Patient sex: M
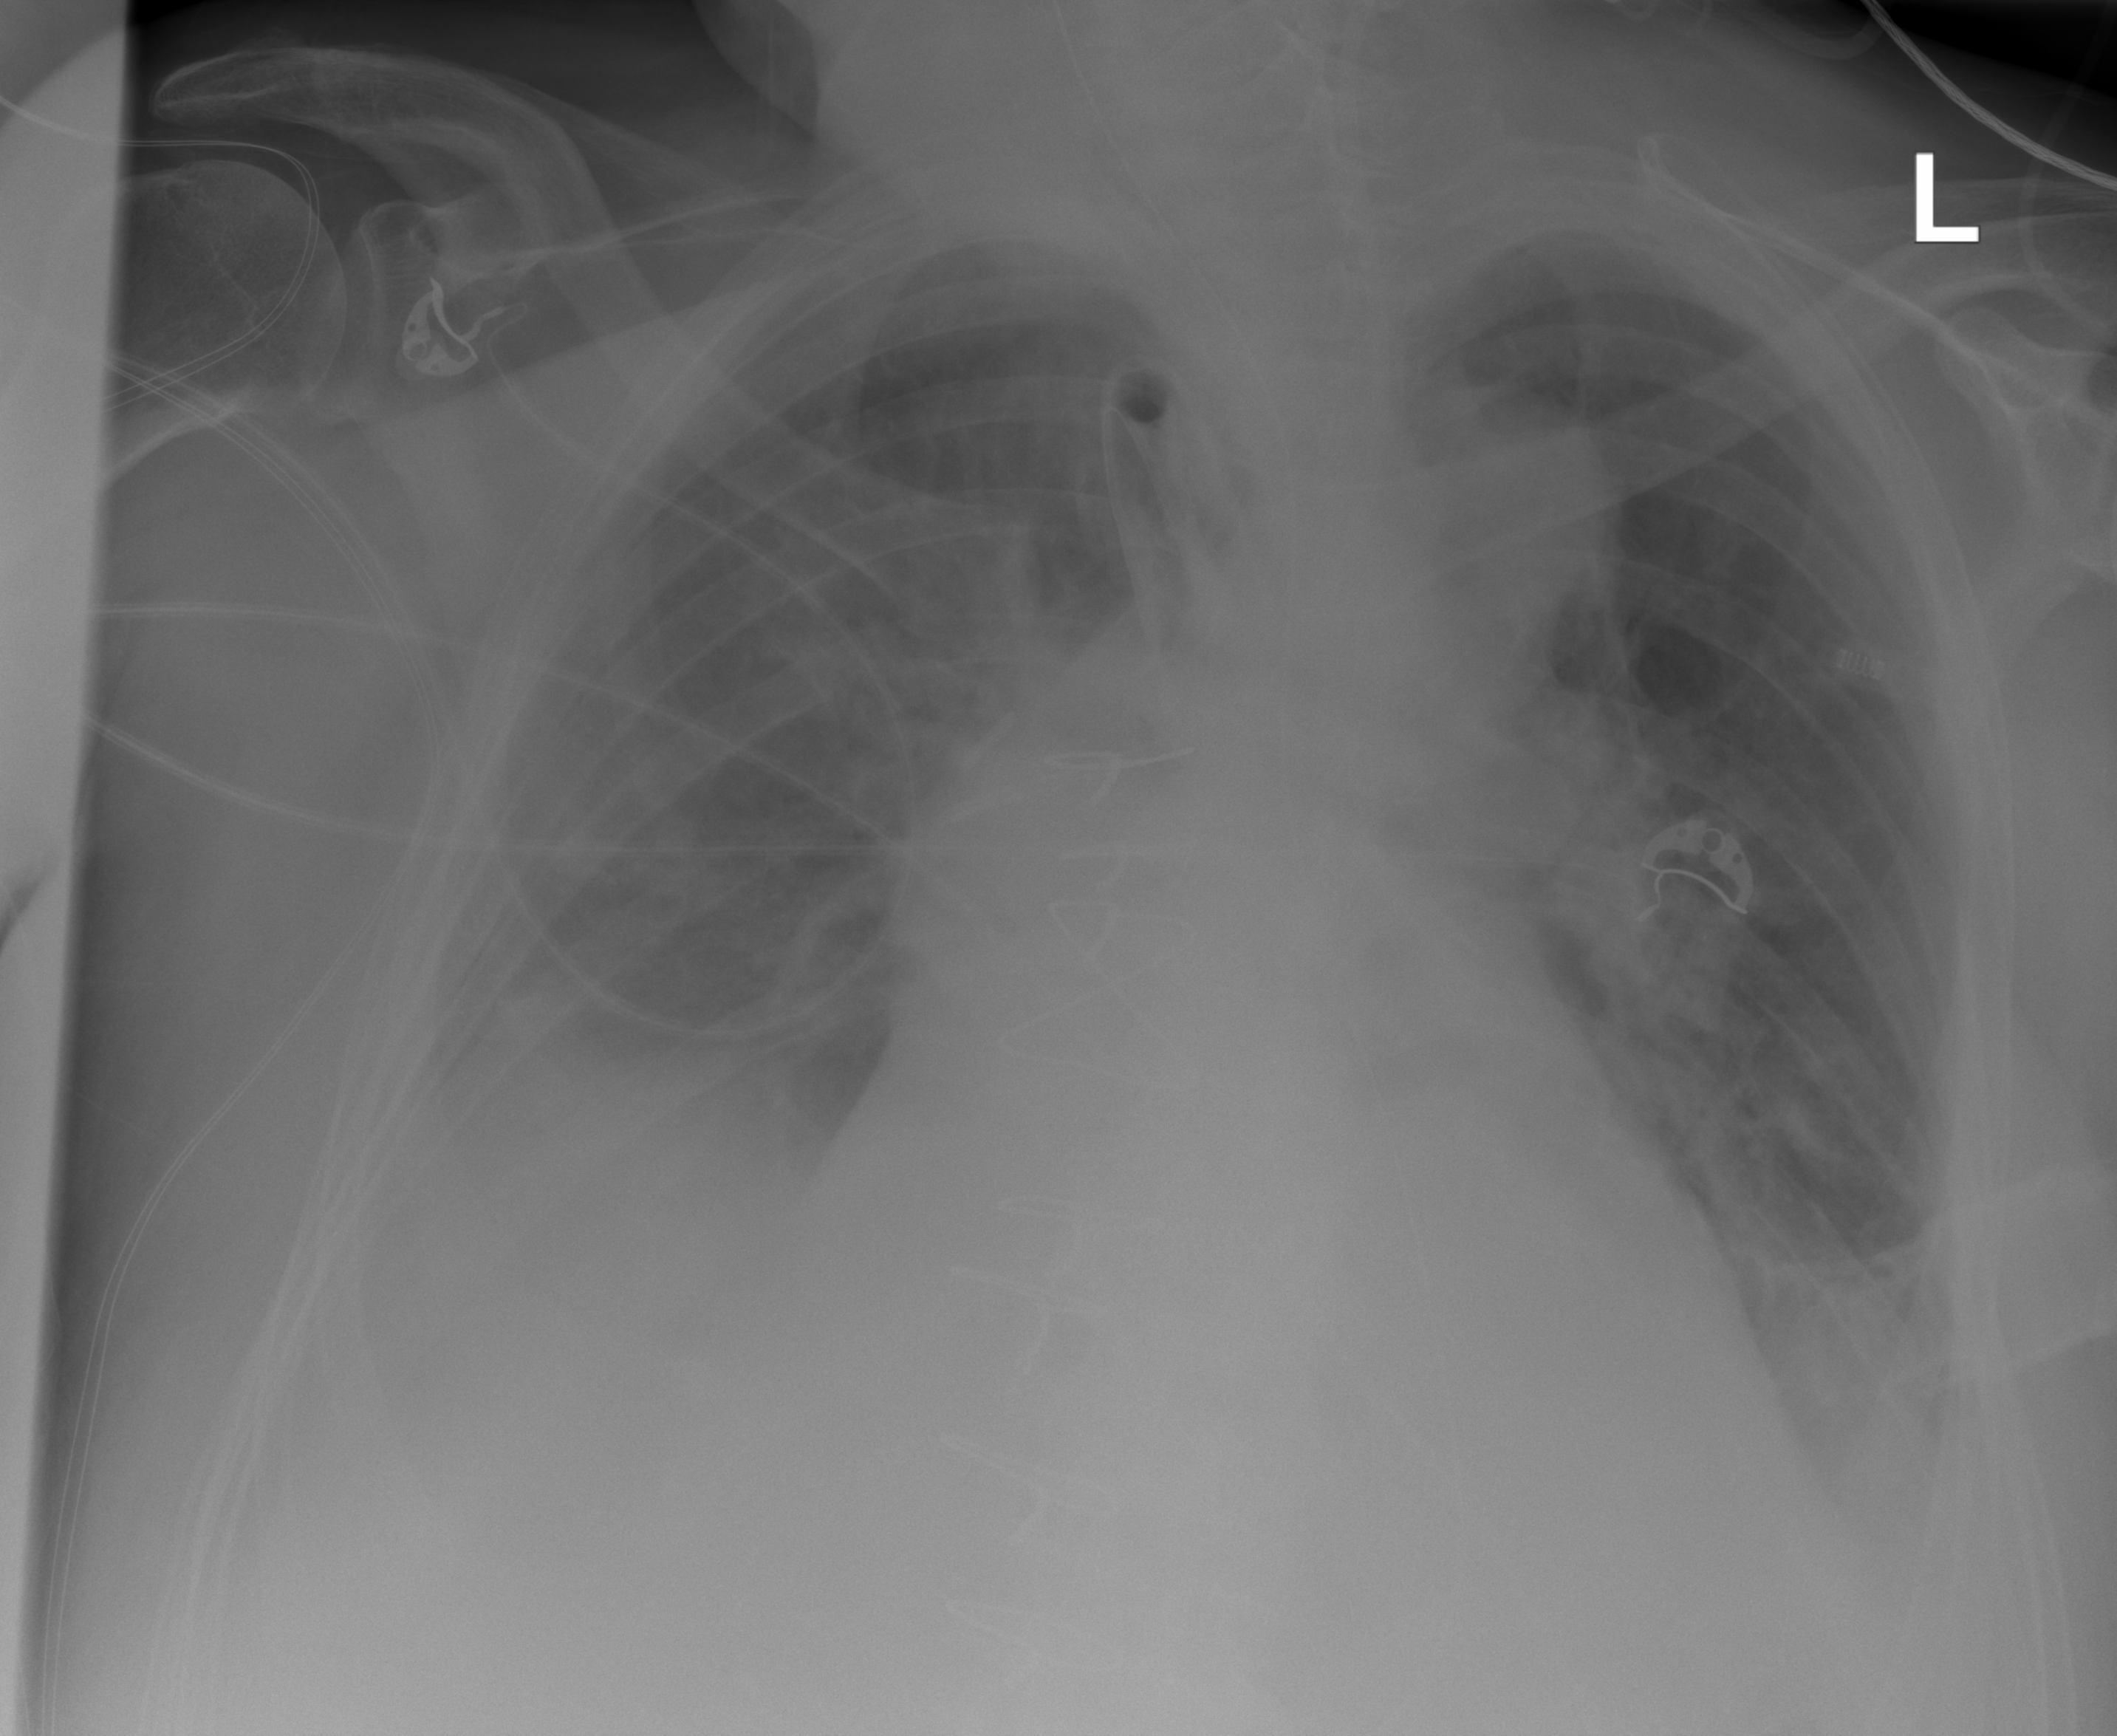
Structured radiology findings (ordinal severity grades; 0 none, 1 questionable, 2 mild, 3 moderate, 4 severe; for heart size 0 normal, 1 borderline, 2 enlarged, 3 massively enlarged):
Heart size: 2
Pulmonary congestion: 0
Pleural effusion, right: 3
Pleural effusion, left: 2
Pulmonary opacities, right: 0
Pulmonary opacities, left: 0
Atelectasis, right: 2
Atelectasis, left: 2